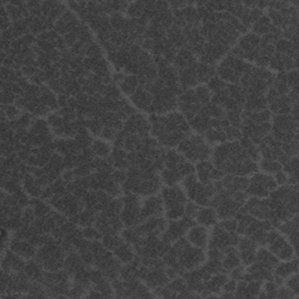
Label: frost